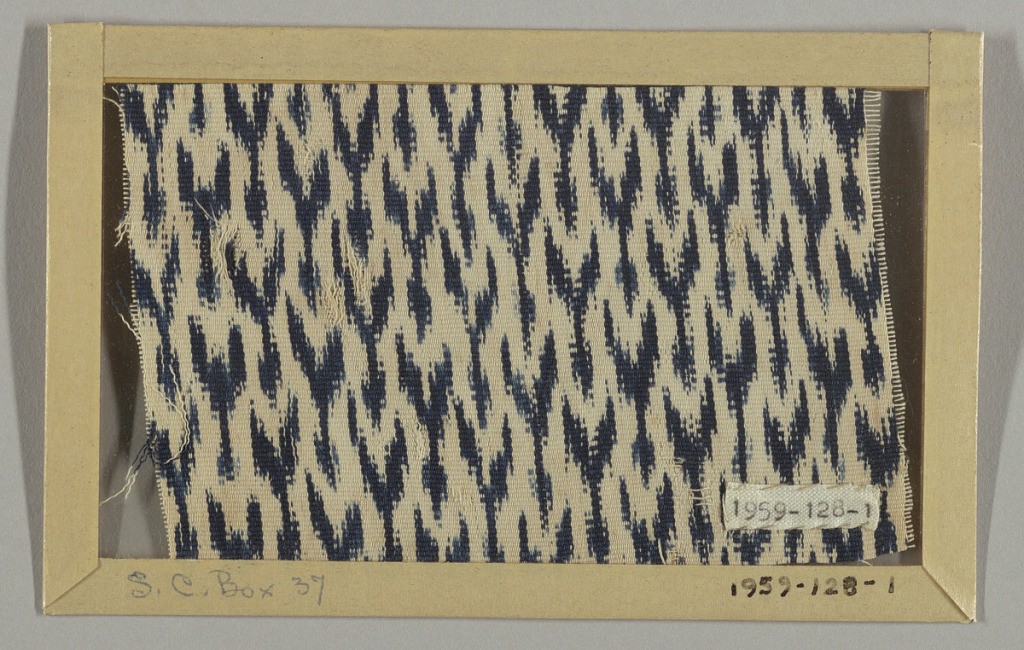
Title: Fragment
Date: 18th century
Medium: cotton Technique: tied-resist patterning in warp (ikat)
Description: White cotton, very soft and fine, with warp ikat pattern on small scale in blue; Y-shaped forms going across fabric. No selvages present.